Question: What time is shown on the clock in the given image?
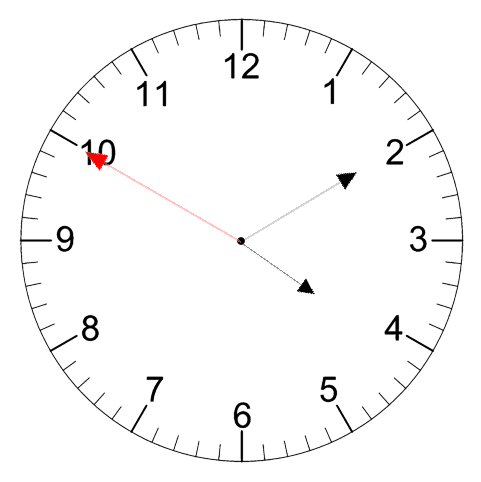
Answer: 04:09:50